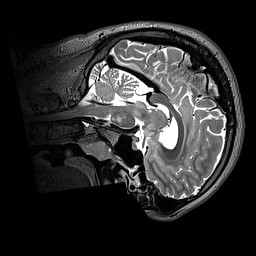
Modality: T2w
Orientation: sagittal
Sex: male
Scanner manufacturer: siemens
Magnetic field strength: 3 T
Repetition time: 3.2 s
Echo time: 0.409 s